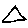
Label: triangle